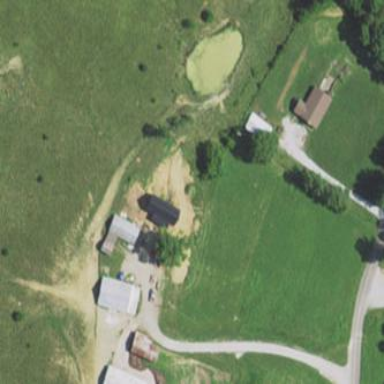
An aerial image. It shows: Farmyard area.